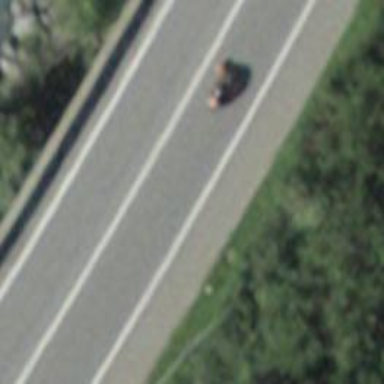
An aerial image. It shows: Asphalt trunk motorway.